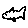
Label: fish